Question: How to create the textfield has show in below figure
in below figure Address is an custom textview.

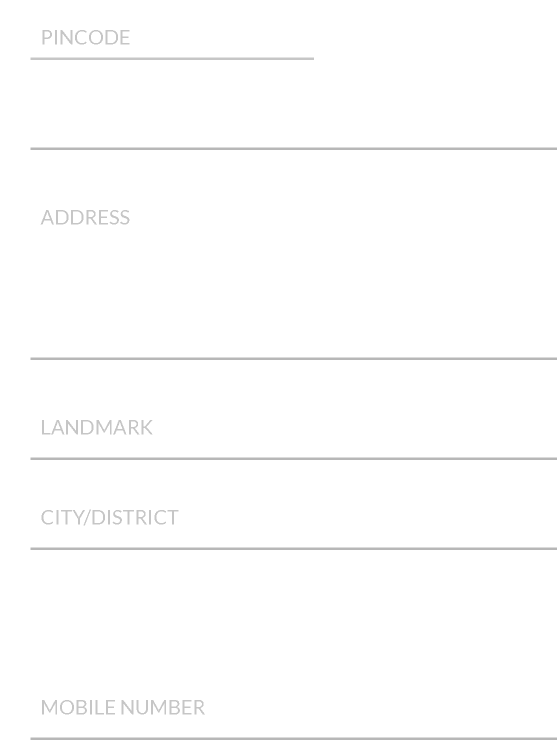
Answer: '''
txt_Username = [[UITextField alloc] initWithFrame:CGRectMake(0,40,self.view.frame.size.width/2,32)];
txt_Username.borderStyle = UITextBorderStyleRoundedRect;
txt_Username.font = [UIFont systemFontOfSize:15];
txt_Username.placeholder = @"PlacceHolder";
txt_Username.autocorrectionType = UITextAutocorrectionTypeNo;
txt_Username.autocapitalizationType = UITextAutocapitalizationTypeNone;
txt_Username.keyboardType = UIKeyboardTypeDefault;
txt_Username.returnKeyType = UIReturnKeyNext;
txt_Username.clearButtonMode = UITextFieldViewModeWhileEditing;
txt_Username.contentVerticalAlignment = UIControlContentVerticalAlignmentCenter;
[txt_Username setLeftViewMode:UITextFieldViewModeAlways];
txt_Username.leftView= [[UIImageView alloc] initWithImage:[UIImage imageNamed:@"user"]];
txt_Username.borderStyle = UITextBorderStyleNone;
[txt_Username setBackgroundColor:[UIColor clearColor]];
UIView *demoLine = [[UIView alloc] initWithFrame:CGRectMake(txt_Username.frame.origin.x
, txt_Username.frame.origin.y+txt_Username.frame.size.height
, txt_Username.frame.size.width, 1)];
[demoLine setBackgroundColor:[UIColor blackColor]];
[self.view addSubview:demoLine];
'''
Try this It will helpful.